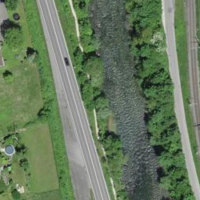
EUNIS habitat code: 57
Species observed at this site:
Cornus sanguinea
Acer campestre